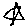
Label: star